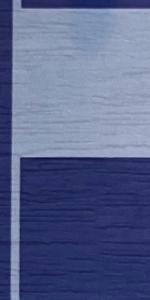
Label: Empty